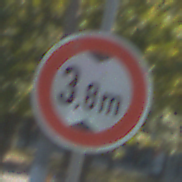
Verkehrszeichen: TatsaechlicheHoehe
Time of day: Midday
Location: Outdoor (Urban)
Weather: Clear
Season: NotSpecified
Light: Natural